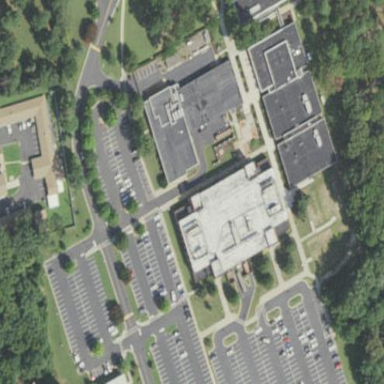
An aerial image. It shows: College building.